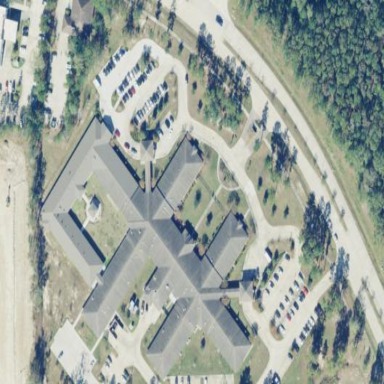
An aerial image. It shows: Nursing home building.